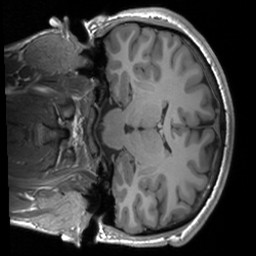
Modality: T1w
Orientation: coronal
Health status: healthy
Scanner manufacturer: siemens
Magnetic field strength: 3 T
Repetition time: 1.9 s
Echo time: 0.00226 s